Question: I'm trying to output JSON from an API which looks like this.

I'm using Javascript, the JS I've been using is below the picture.
'''
<p>"stations": [</p>
<p id="data"></p>
<script type="text/javascript">
$.getJSON('station.php', function(data) {
console.log("It is on!");
for (var i = 0; i < data.stationsinzoneresult.location.length; i++)
$('#data').append("{ "point": [ " + "@x HERE" + "," + "@y HERE" + " ], "name":"" + data.stationsinzoneresult.location[i].name + "" }," + "<br/>");
});
'''
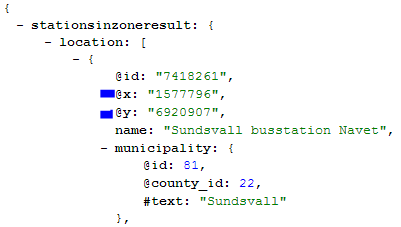
Answer: You can't access that with dot notation because of the '@', but you can use bracket notation:
'''
data.stationsinzoneresult.location[i]['@x']
'''